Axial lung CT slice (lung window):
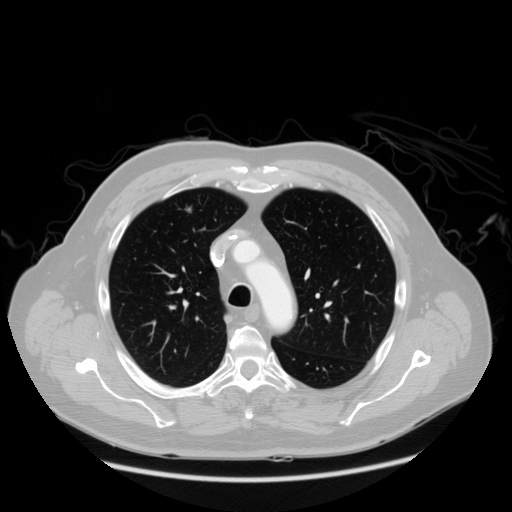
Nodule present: yes
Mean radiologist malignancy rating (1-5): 3.25